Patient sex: M
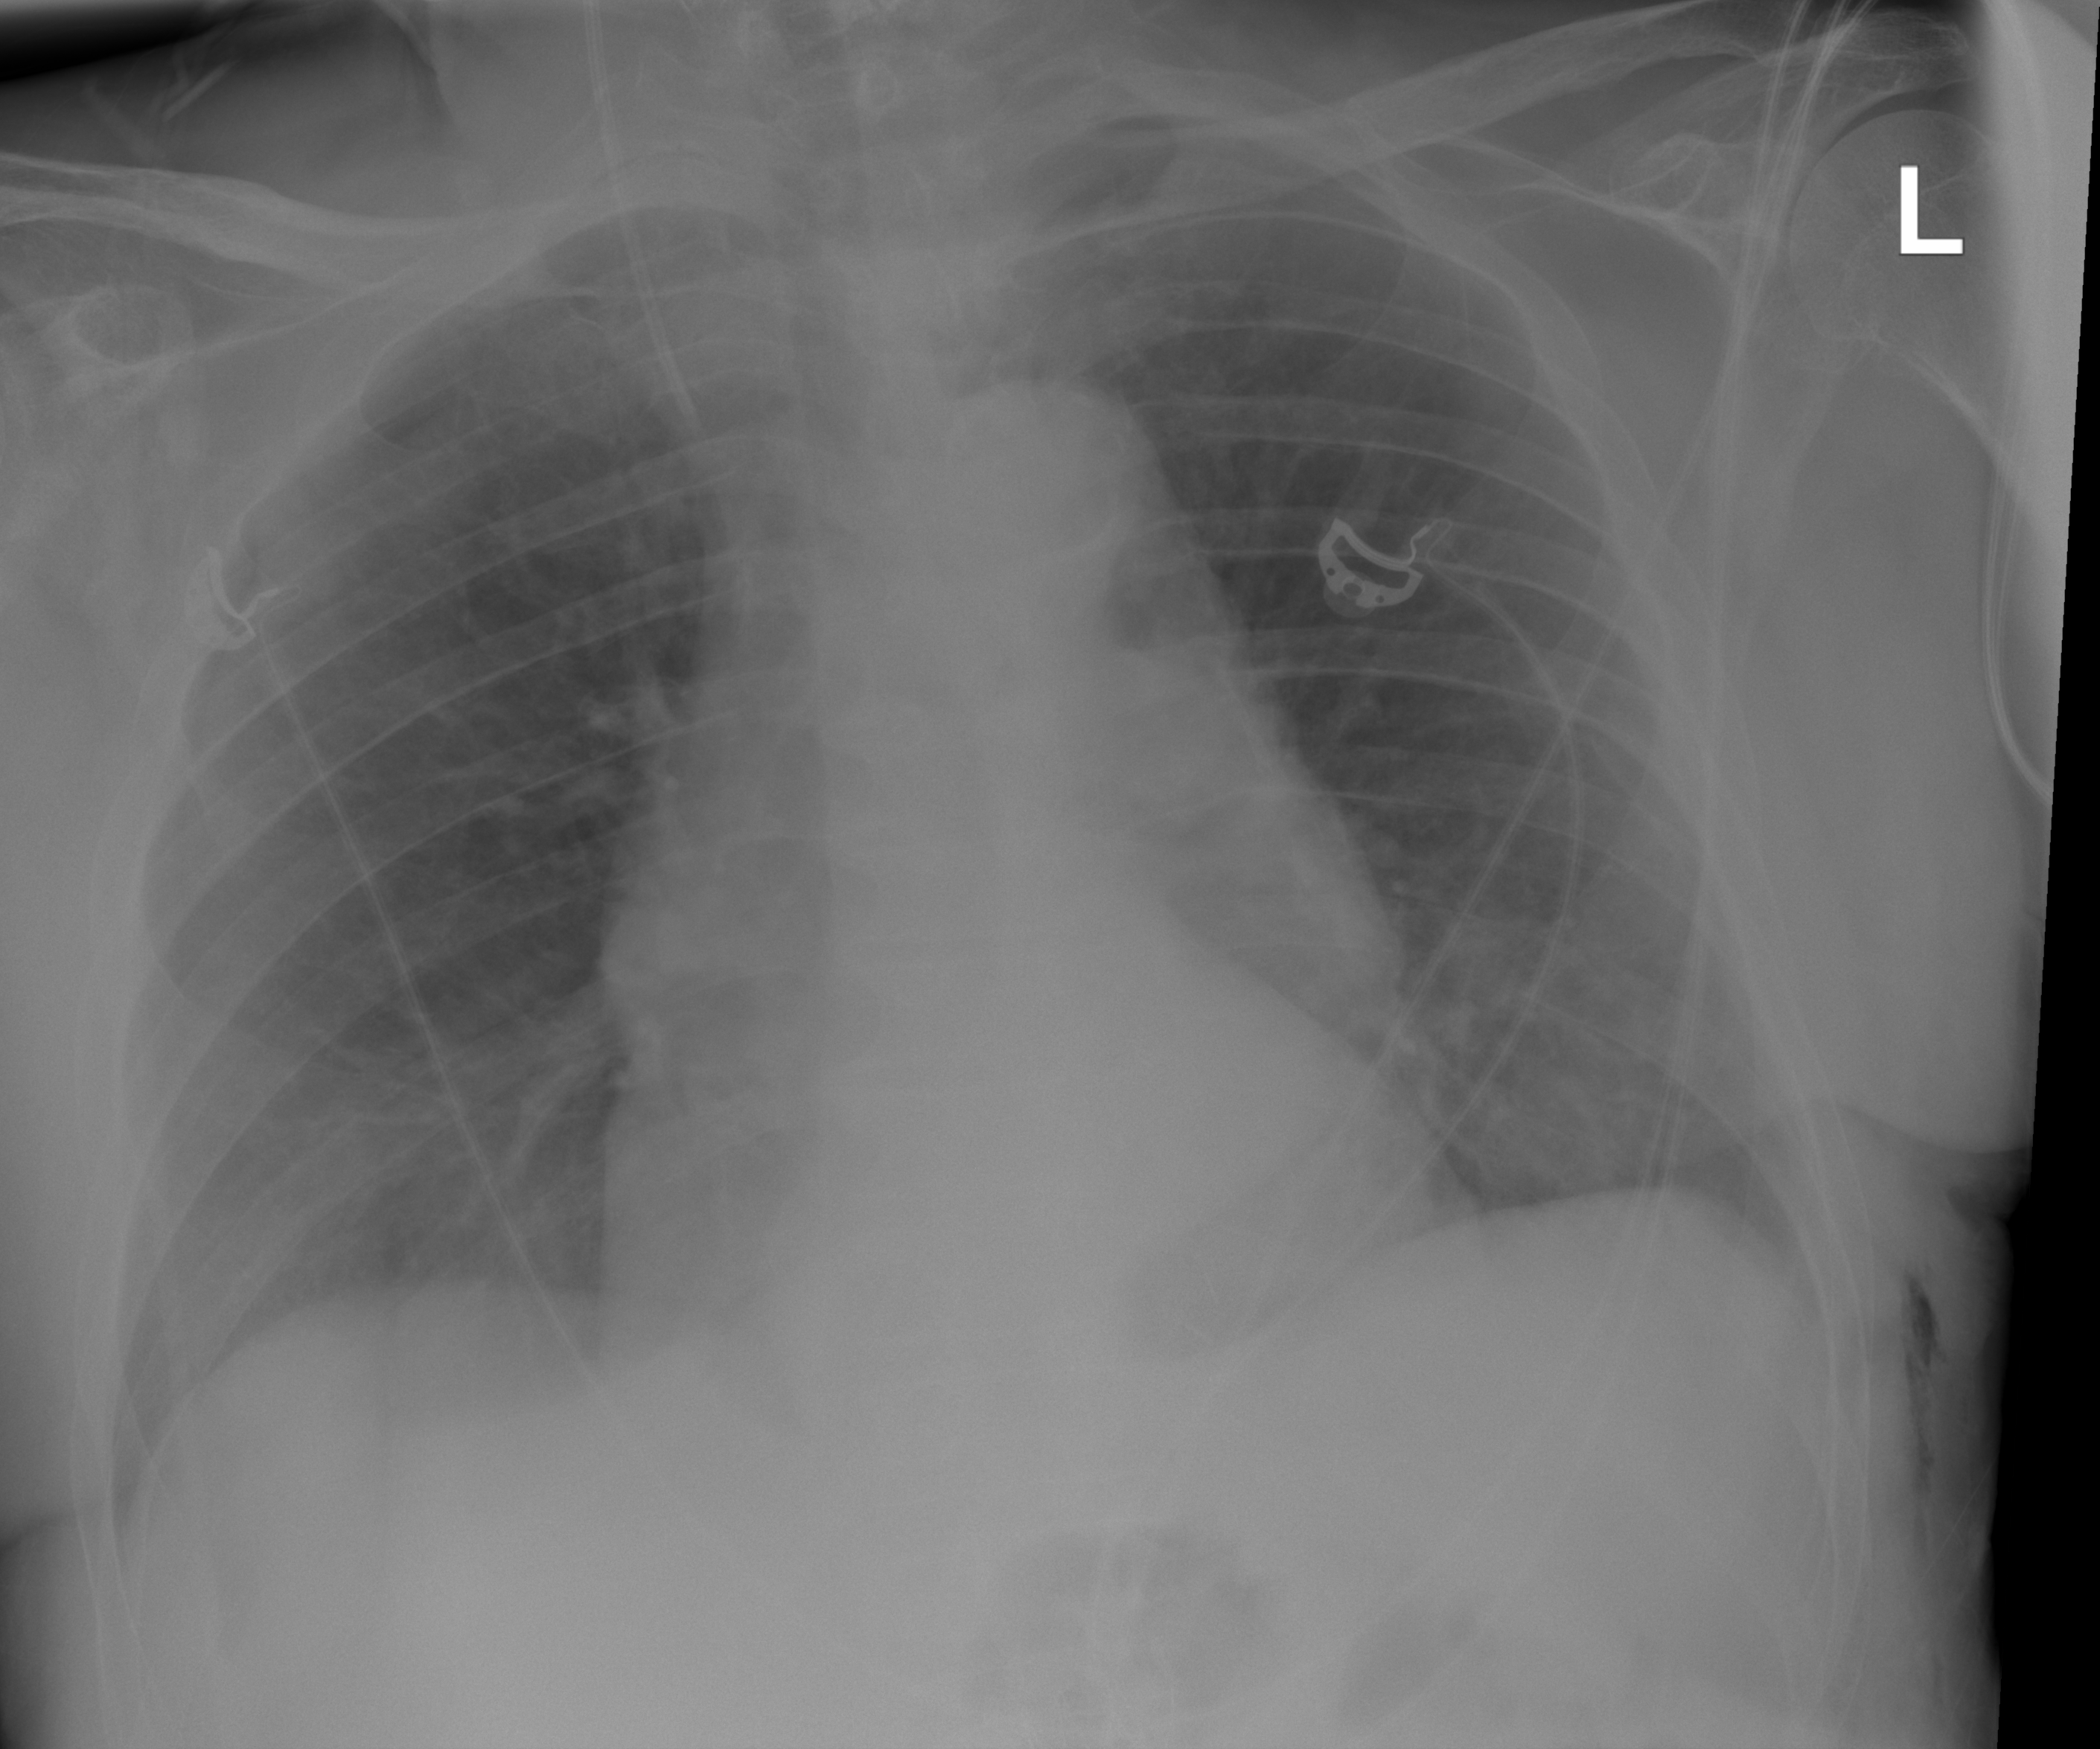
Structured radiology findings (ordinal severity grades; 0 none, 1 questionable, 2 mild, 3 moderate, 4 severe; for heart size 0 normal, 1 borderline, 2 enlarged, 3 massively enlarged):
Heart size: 0
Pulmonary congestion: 0
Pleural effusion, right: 2
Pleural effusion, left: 1
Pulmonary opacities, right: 0
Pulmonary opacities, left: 0
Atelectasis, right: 0
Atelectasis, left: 0